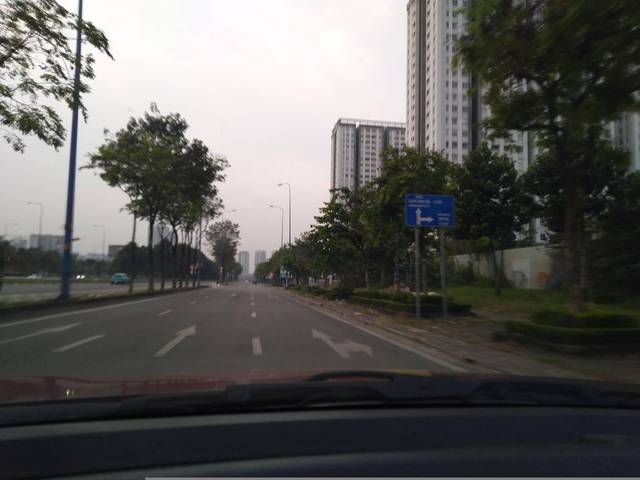
Region: Vietnam
Coordinates: 10.8, 106.753